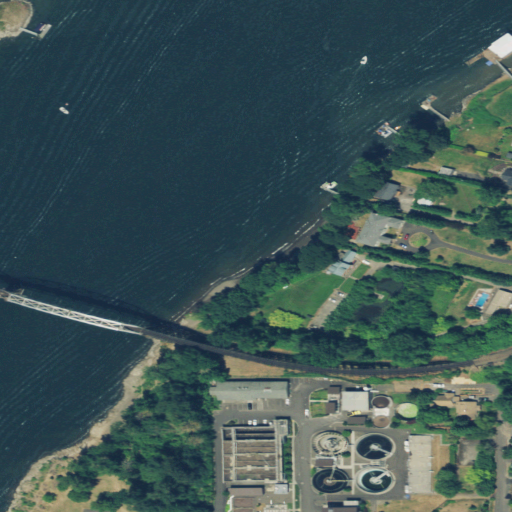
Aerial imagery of bar in Oregon named Thesing Bar containing open water, low intensity development, medium intensity development, herbaceous wetlands, barren land, high intensity development, evergreen forest, open development, shrub, mixed forest, pasture, and grassland